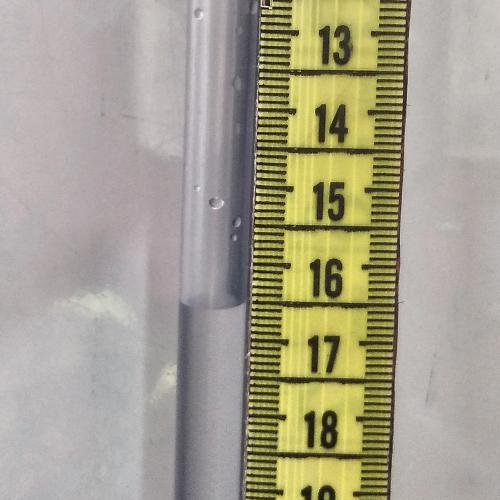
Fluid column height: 16.5 cm